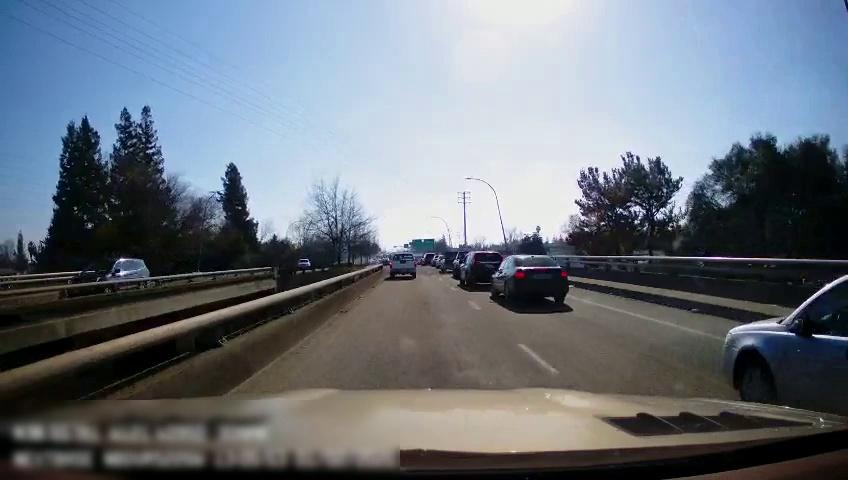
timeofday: Day
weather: Sunny
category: Drivable Space
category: Vehicles | Car
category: Vehicles | Truck
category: Vehicles | Truck
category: Vehicles | Truck
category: Vehicles | Car
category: Vehicles | Car
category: Vehicles | Car
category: Vehicles | SUV
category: Vehicles | Car
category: Vehicles | Car
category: Vehicles | SUV
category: Lanes | Alternate Lane
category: Lanes | Alternate Lane
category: Traffic | Signs
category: Traffic | Signs